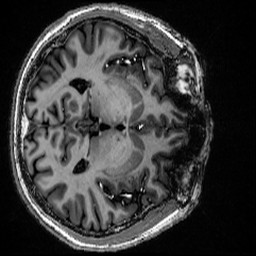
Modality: MP2RAGE
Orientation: axial
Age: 57
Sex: male
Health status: healthy